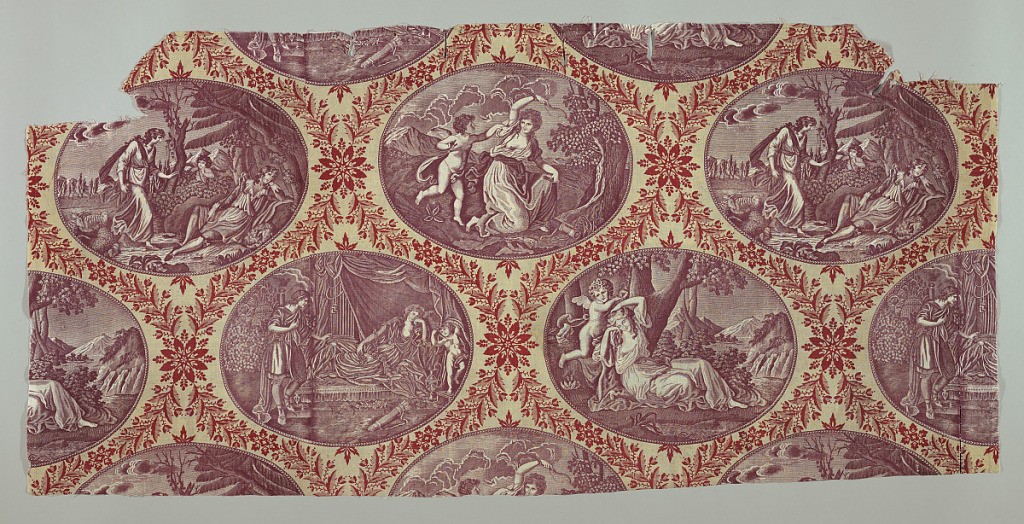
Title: Textile
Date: ca. 1820
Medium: cotton Technique: printed on plain weave
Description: Straight repeat: brick arrangement of four medallions containing romantic scenes with cupid printed in purple. A red floral vine frames the medallions on yellow background. The red and yellow were originally very bright.